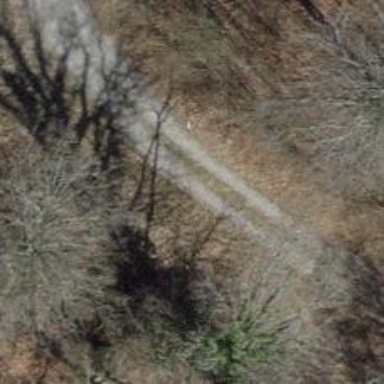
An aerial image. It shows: Compacted track road with grade3 tracktype.